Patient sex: M
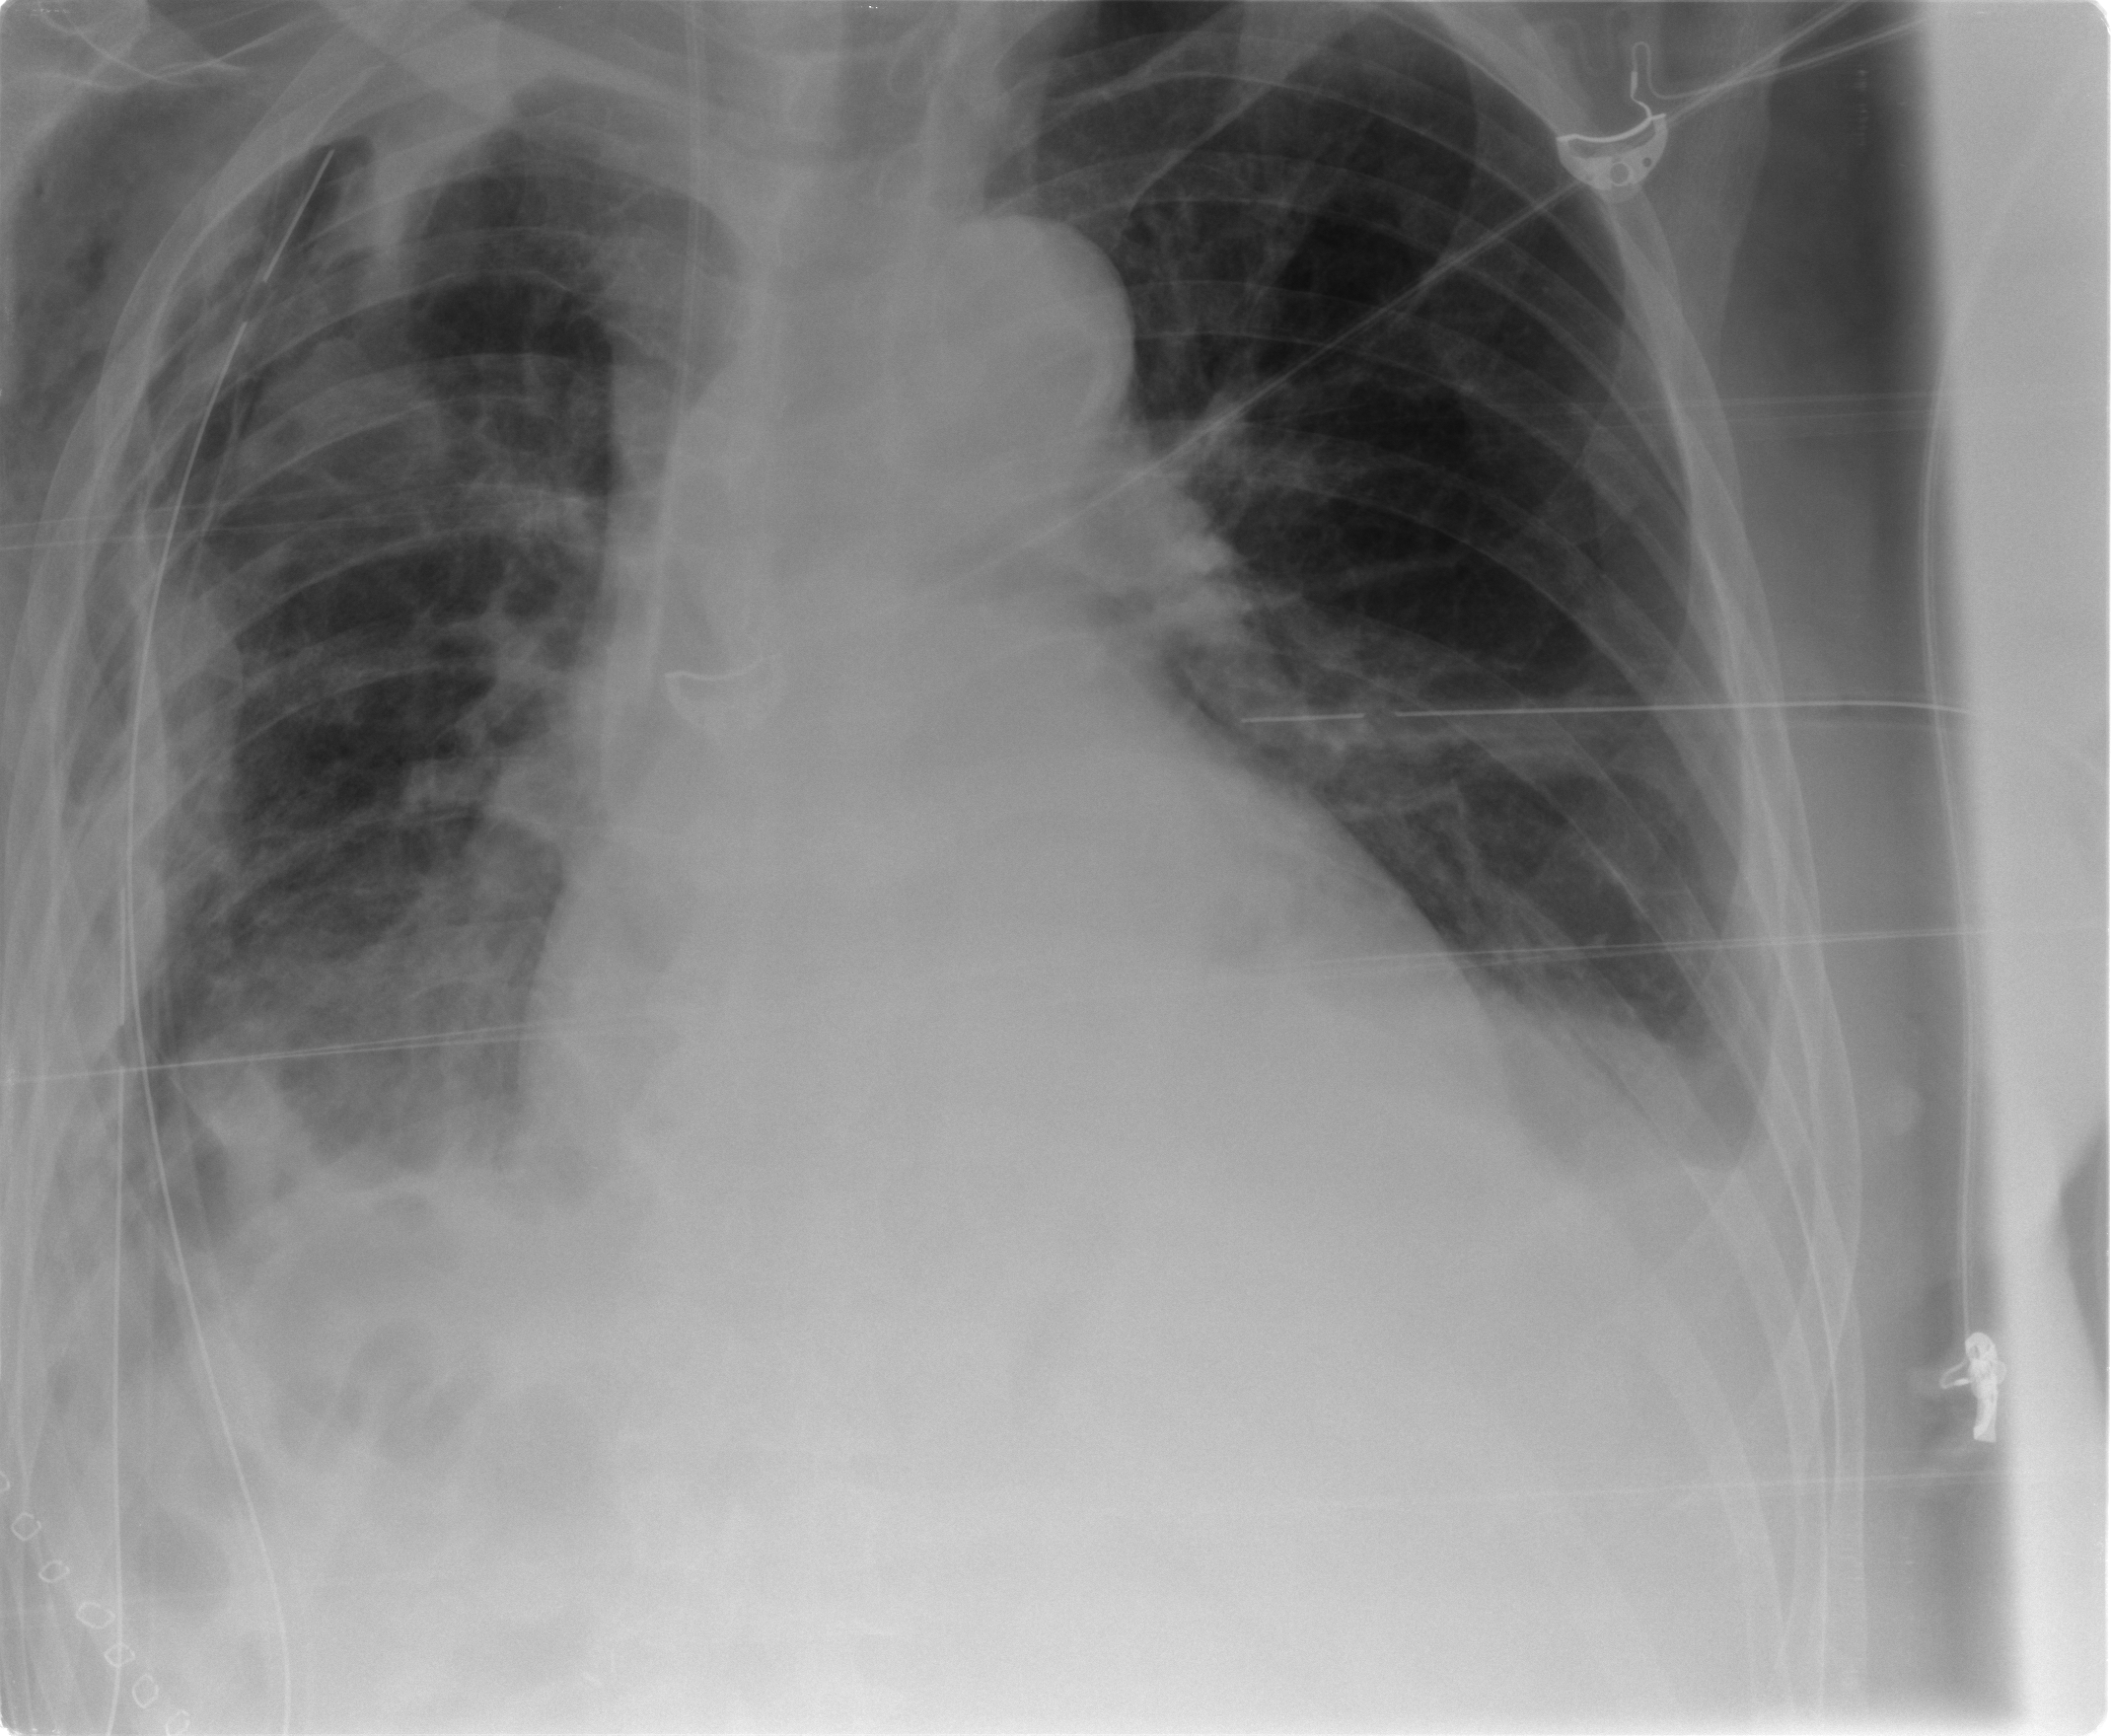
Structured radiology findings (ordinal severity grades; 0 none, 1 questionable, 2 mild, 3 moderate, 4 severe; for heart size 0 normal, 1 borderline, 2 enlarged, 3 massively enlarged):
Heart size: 0
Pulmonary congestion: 1
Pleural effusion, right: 2
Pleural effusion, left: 2
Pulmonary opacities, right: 2
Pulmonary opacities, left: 0
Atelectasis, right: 3
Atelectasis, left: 2